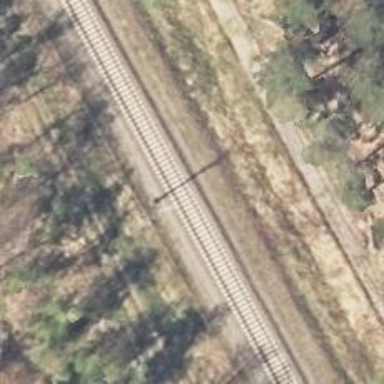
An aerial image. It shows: Solitary milestone along the railway.